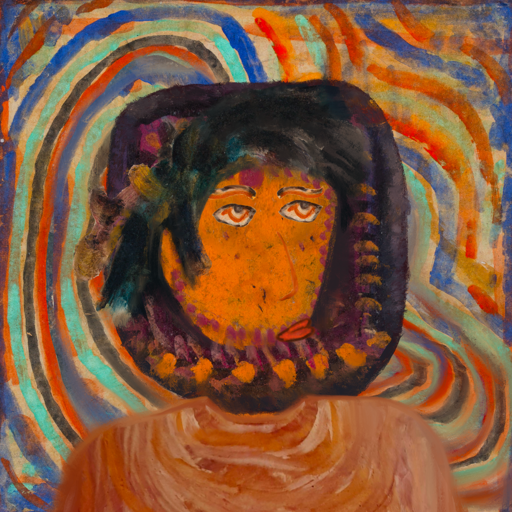
Background: Sisters, Head And Neck Side: Doll_w_Hair, Face Side: Experience, Bust: Pious_Lady, Hair Side: Pipe, Head Accessory: Blank, Second Necklace: Blank, Necklace: Blank, Baby: Blank